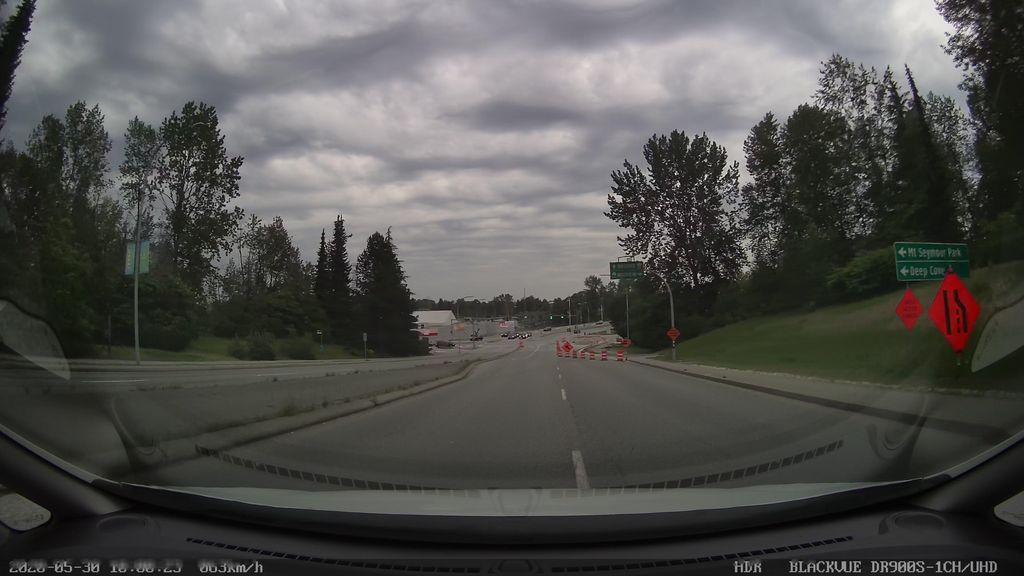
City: vancouver